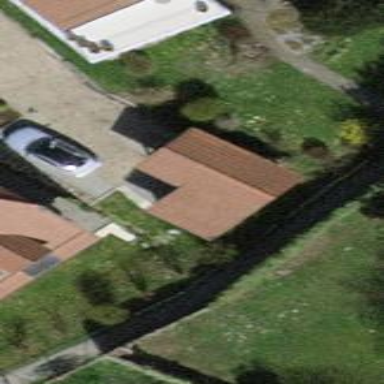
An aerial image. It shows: Garage building.